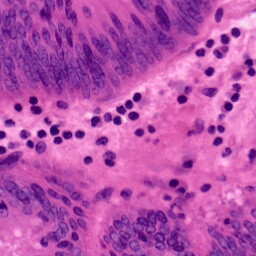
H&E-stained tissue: Colon